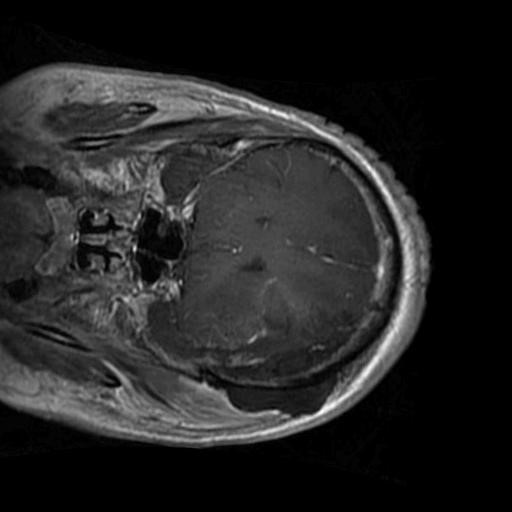
Label: brain_glioma